Question: This is my code. I don't know how to post this image.

I tried to add source file for my 'ImageView'. But it doesn't work. I tried to copy the path folder and it is still not work.
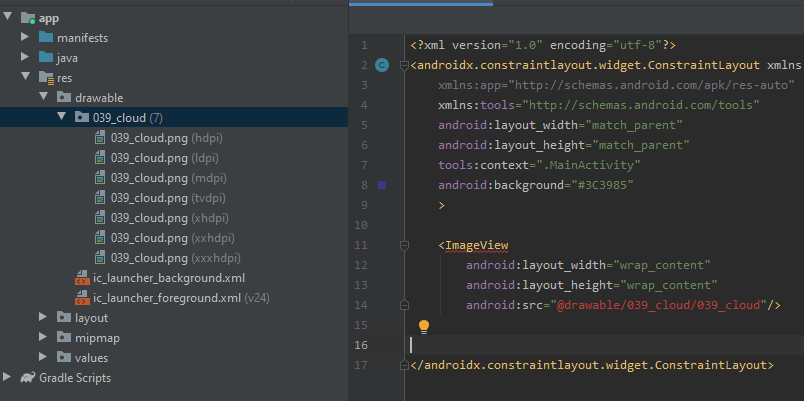
Answer: # Solution - first problem
The resource name must start with a letter (not number).
# Solution - second problem
Use just:
'''
@drawable/039_cloud
'''
instead
'''
@drawable/039_cloud/039_cloud
'''
so:
'''
<ImageView
android:layout_width="wrap_content"
android:layout_height="wrap_content"
android:src="@drawable/039_cloud" />
'''
### Android Studio
Android Studio is grouping same images, but for different DPIs.
When you choose 'Android' view, you will have:
<URL>
But when you will choose 'Project' you will see "real" project structure:
<URL>